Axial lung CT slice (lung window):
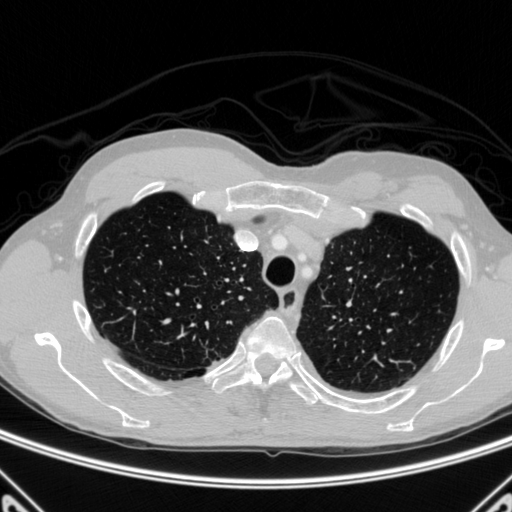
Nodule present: no